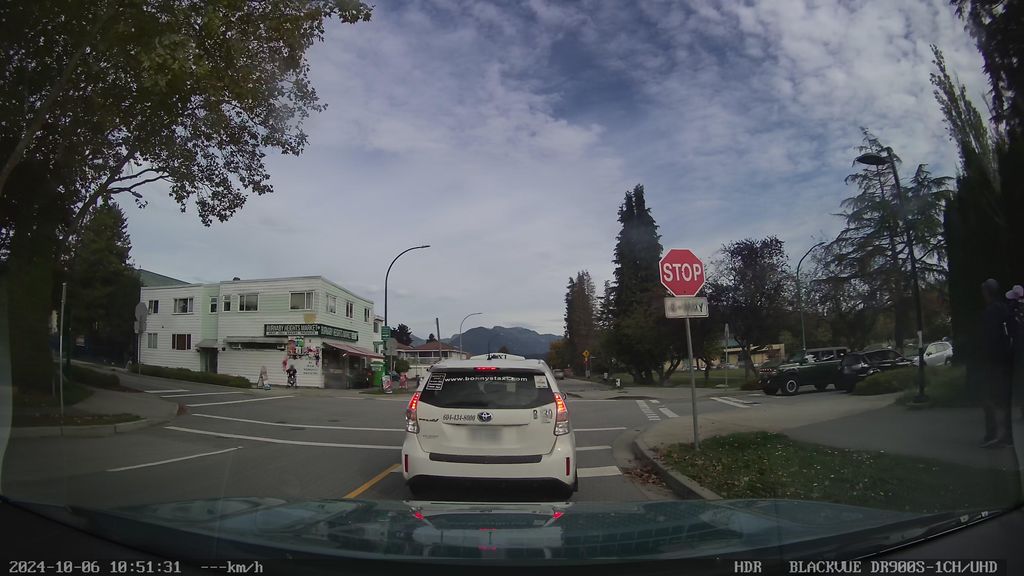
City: vancouver